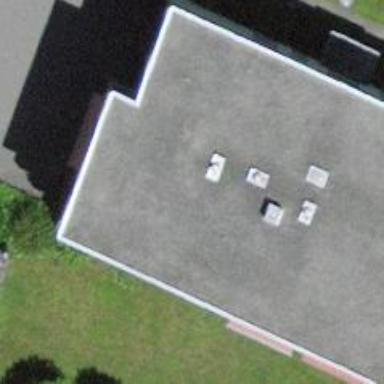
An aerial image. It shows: Apartment building with flat roof.